Question: What is the best practice when importing and validating an XML file to a single table (flattened) in SQL Server ?
I've a XML file which contains about 15 complex types which are all related to a single parent element.
The SSIS design could look like this:

But it's getting very complicated with all those (15) joins.
Is it maybe a better idea to just write T-SQL code to :
1) Import the XML into a column which is of the type XML and is linked to a XSD-schema.
2) Use this code:
'''
TRUNCATE TABLE XML_Import
INSERT INTO XML_Import(ImportDateTime, XmlData)
SELECT GETDATE(), XmlData
FROM
(
SELECT *
FROM OPENROWSET (BULK 'c:\XML-Data.xml', SINGLE_BLOB) AS XMLDATA
) AS FileImport (XMLDATA)
delete from dbo.UserFlat
INSERT INTO dbo.UserFlat
SELECT
user.value('(UserIdentifier)', 'varchar(8)') as UserIdentifier,
user.value('(Emailaddress)', 'varchar(70)') as Emailaddress,
businessaddress.value('(Fax)', 'varchar(70)') as Fax,
employment.value('(EmploymentData)', 'varchar(8)') as EmploymentData,
-- More values here ...
FROM
XML_Import CROSS APPLY
XmlData.nodes('//user') AS User(user) CROSS APPLY
user.nodes('BusinessAddress') AS BusinessAddress(businessaddress) CROSS APPLY
user.nodes('Employment') AS Employment(employment)
-- More 'joins' here ...
'''
to fill the 'UserFlat' table ?Some disadvantages are that you have to manually type the SQLcode, but the advantage here is that I have more direct control how the elements are processed and converted. But I don't know if there are any performance differences between processing XML in SSIS and processing the XML with T-SQL XML statements.
Note that some other requirements are:
1. Error handling : in case of an error, an email must be send to a person.
2. Able to process multiple input files with a specific file name pattern : XML_{date}_{time}.xml
3. Move the processed XML files to a different folder.
Please advice.
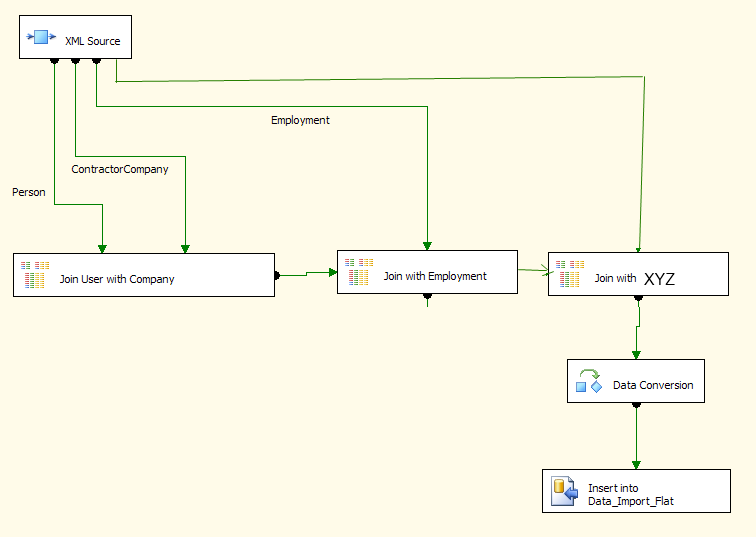
Answer: Based on the requirements that you have mentioned, I would say that you can use best of both the worlds (T-SQL & SSIS).
I feel that T-SQL gives more flexibility in loading the XML data that you have described in the question.
There are lot of different ways you can achieve this. Here is one possible option:
1. Create a Stored Procedure that would take the path of the XML file as input parameter.
2. Perform your XML data load operation using the T-SQL way which you feel is easier.
3. Use SSIS package to perform error handling, file processing, archiving and send email.
4. Use logging feature available in SSIS. It just requires simple configuration. Here is a samples that show how to configure logging in SSIS How to track status of rows successfully processed or failed in SSIS data flow task?
5. A sample mock up of your flow would be as shown below in the screenshot. Loop the files using Foreach Loop container. Pass the file path as parameter to Execute SQL Task, which in turn would call the T-SQL that you had mentioned. After processing the file, using the File System Task to move the file to an archive folder.
6. Sample used in SSIS reading multiple xml files from folder shows how to loop through files using Foreach loop container. It loops through xml files but uses Data Flow Task because the xml files are in simpler format.
7. Sample used in How to send the records from a table in an e-mail body using SSIS package? shows how to send e-mail using Send Mail Task.
8. Sample used in How do I move files to an archive folder after the files have been processed? shows how to move files to an Archive folder.
9. Sample used in Branching after a file system task in SSIS without failing the package shows how to continue package execution even after a particular task fails. This will help you to proceed with package execution even if Foreach Loop fails so you can send email. Blue arrow in the screenshot indicates on completion of previous task.
10. Sample used in How do I pick the most recently created folder using Foreach loop container in SSIS package? shows how to perform pattern matching.
Hope that gives you an idea.